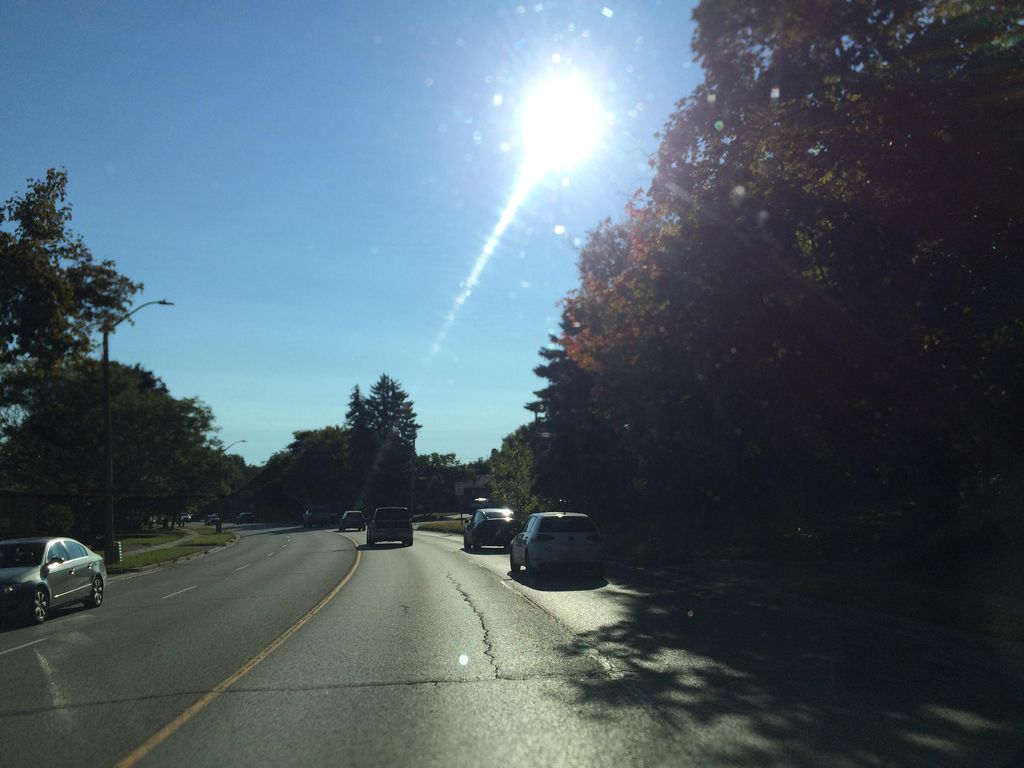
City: kitchener-waterloo